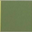
Piece: xx